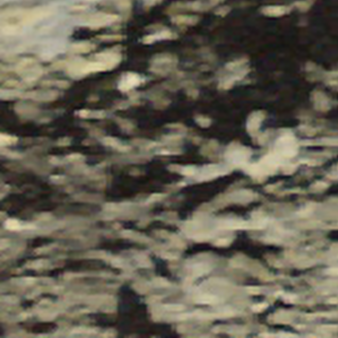
Label: other